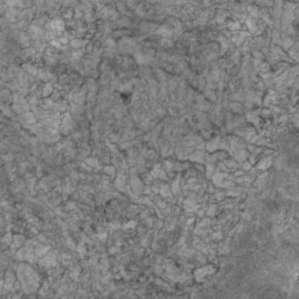
Label: non_frost